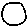
Label: circle